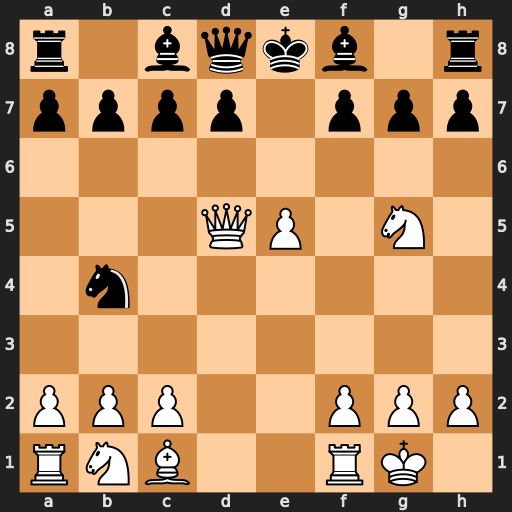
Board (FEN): r1bqkb1r/pppp1ppp/8/3QP1N1/1n6/8/PPP2PPP/RNB2RK1
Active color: w
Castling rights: kq
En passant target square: -
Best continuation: Qxf7#